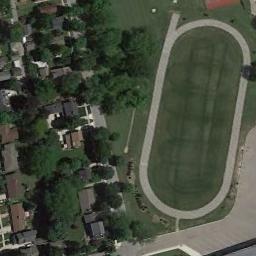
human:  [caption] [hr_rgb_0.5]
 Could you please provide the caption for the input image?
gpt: The track and field is built on the lawn, Next to the residential area and surrounded by a lot of vegetation .

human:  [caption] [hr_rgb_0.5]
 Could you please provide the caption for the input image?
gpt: The ground track field is next to some trees and houses arranged neatly .

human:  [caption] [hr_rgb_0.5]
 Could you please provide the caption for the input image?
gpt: There are many trees near the ground track field .

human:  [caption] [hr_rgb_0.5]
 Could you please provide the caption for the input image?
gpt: There are many trees around the track .

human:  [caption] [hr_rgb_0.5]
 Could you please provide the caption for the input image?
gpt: There are some green tees beside the ground track field with a gray track .